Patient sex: F
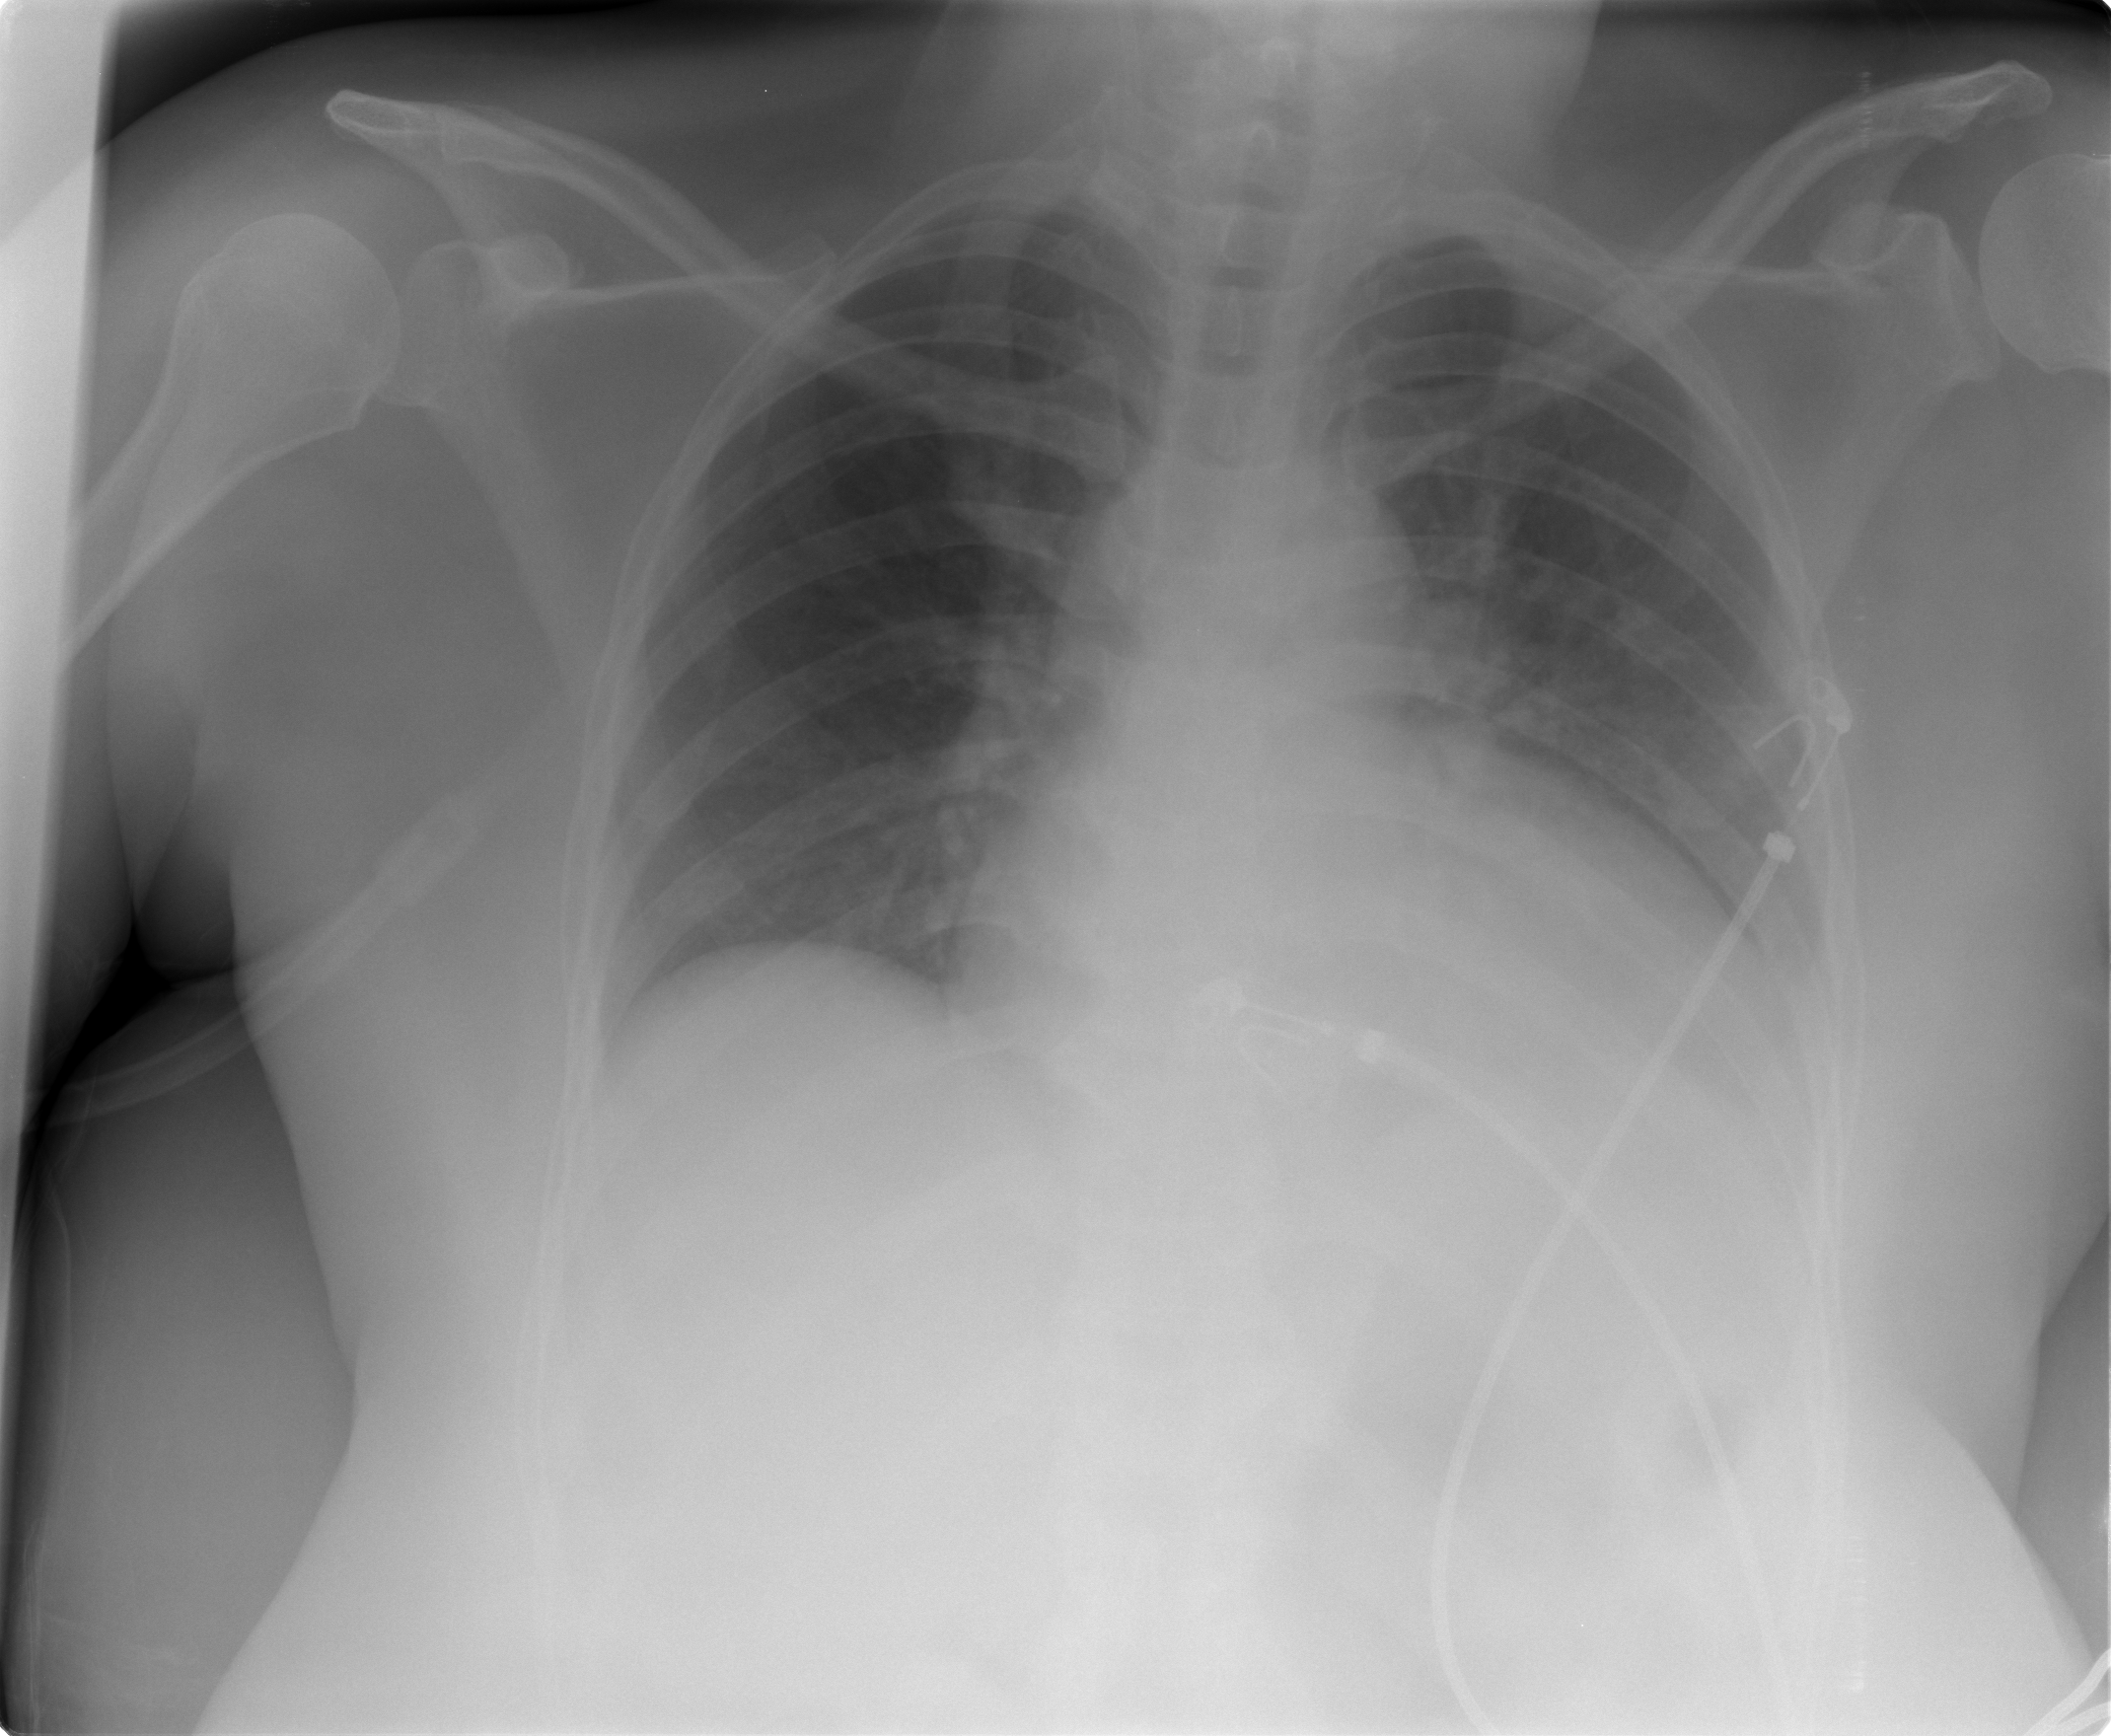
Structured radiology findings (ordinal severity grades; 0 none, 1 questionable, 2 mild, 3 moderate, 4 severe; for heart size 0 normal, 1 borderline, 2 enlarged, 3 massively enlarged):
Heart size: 2
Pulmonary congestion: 2
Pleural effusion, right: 1
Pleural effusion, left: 2
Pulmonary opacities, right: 0
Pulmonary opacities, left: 2
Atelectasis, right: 0
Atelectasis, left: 2